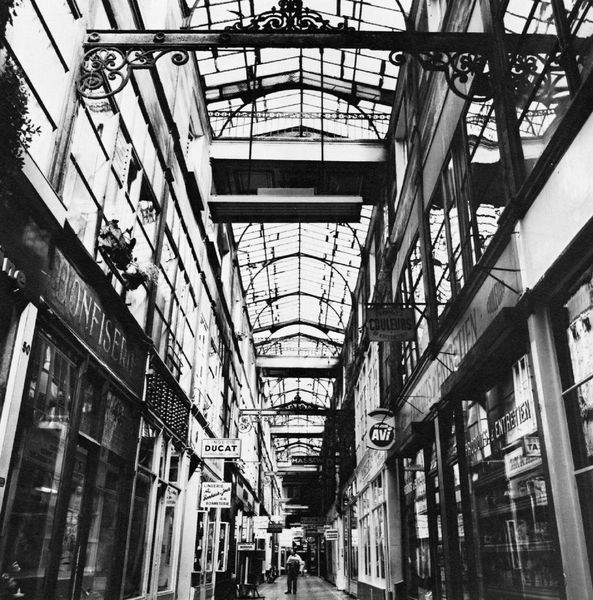
Titel: Passage du Grand Cerf
Standort: Paris (EU - F)
Schlagwörter: mann, weiß, blumen, fenster, frankreich, glas, licht, paris, schaufenster, schwarz, gebäude, mensch, schrift, fassade, passage, geschäfte, werbung, jugendstil, metall, halle, foto, eisen, gang, schilder, schwarzweiß, reklame, kunde, glasdach, stahl, art deco, fin de siecle, schmiedeeisern, tafeln, avi, glasdack, couleurs, galsdach